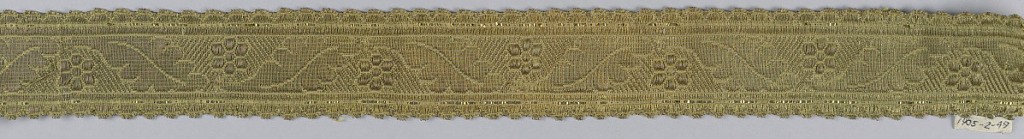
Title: Trimming
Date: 18th century
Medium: silk, metallic thread Technique: woven
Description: Design of curving leaves and open flowers with borders on both sides with slightly scalloped edges. In yellow and metallic thread.